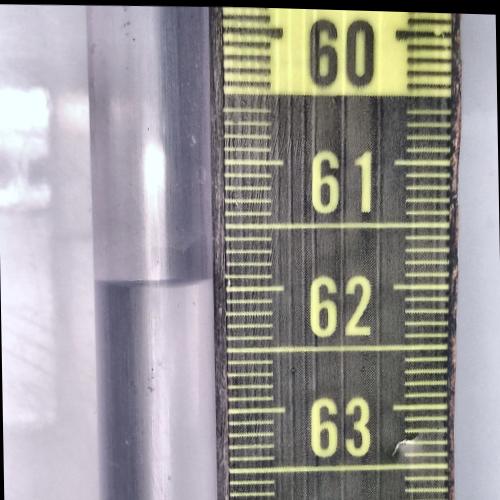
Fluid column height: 61.9 cm